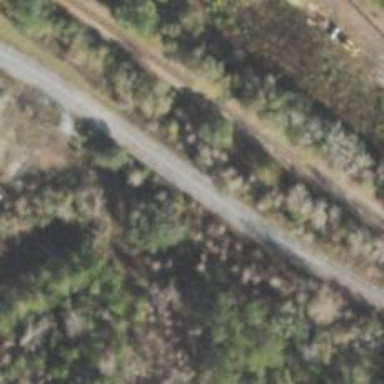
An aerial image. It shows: Railway spur line used for transporting aggregate freight.